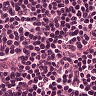
Metastatic tissue present: no